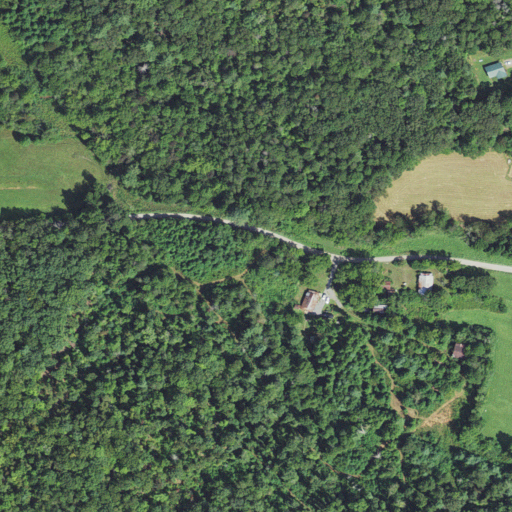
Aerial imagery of valley in North Carolina named Sawyer Cove containing deciduous forest, mixed forest, evergreen forest, open development, pasture, woody wetlands, and shrub